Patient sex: F
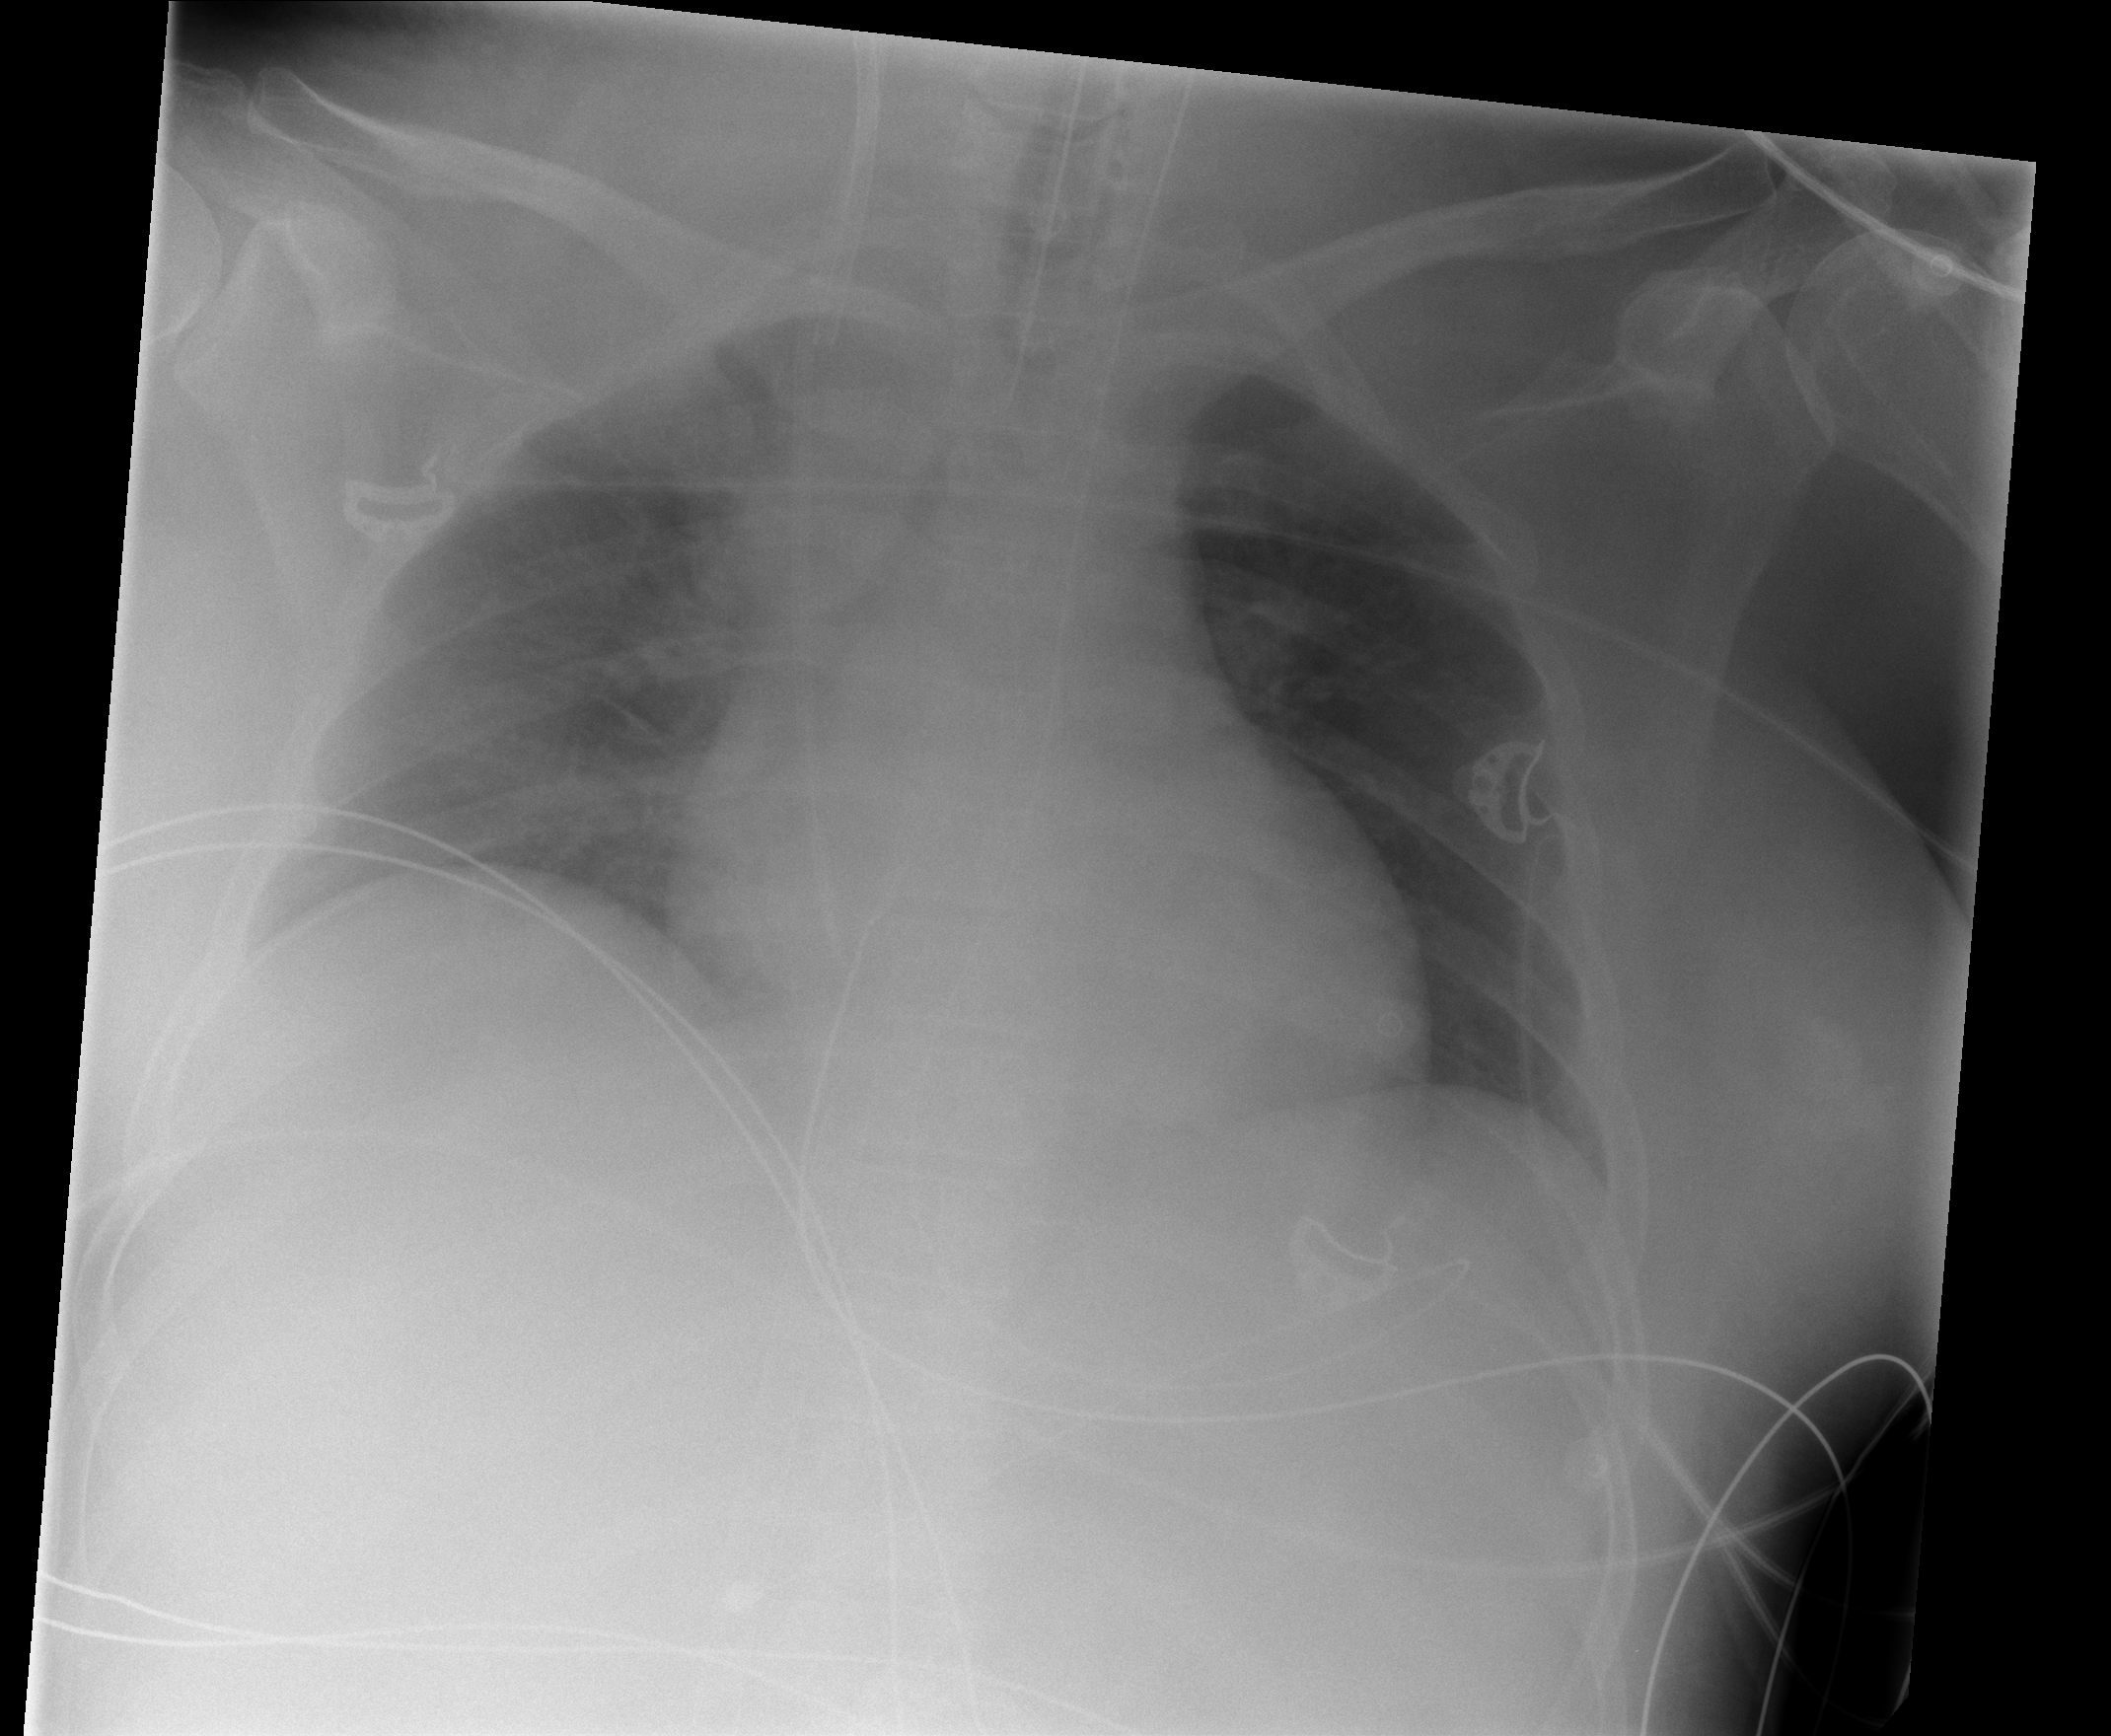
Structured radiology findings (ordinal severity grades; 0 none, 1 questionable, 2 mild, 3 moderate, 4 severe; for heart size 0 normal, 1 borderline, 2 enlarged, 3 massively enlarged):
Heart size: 0
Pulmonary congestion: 2
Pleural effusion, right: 0
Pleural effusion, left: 0
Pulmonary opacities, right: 0
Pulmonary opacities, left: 0
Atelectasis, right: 0
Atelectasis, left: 0